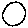
Label: circle